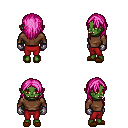
a pixel art fantasy rpg character, female body template, orc, green skin, brown long-sleeve shirt, red pants, pink long hairstyle, metal gloves, brown slippers, four views (front, back, left, right), 2x2 character sprite sheet, small pixel art, hard edges, no anti-aliasing